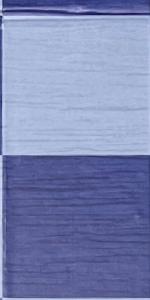
Label: Empty